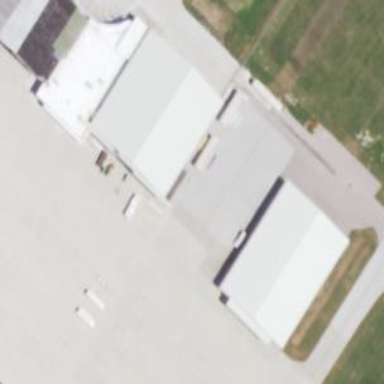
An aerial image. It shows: Building that is hangar at the airport.